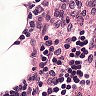
Metastatic tissue present: no